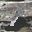
Label: 1